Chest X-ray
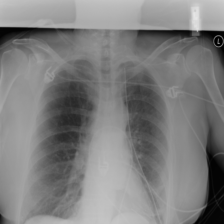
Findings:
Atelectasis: negative
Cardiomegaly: negative
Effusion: negative
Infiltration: negative
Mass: negative
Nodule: negative
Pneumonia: negative
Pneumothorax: negative
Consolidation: negative
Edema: negative
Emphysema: negative
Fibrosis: negative
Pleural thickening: negative
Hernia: negative